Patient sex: M
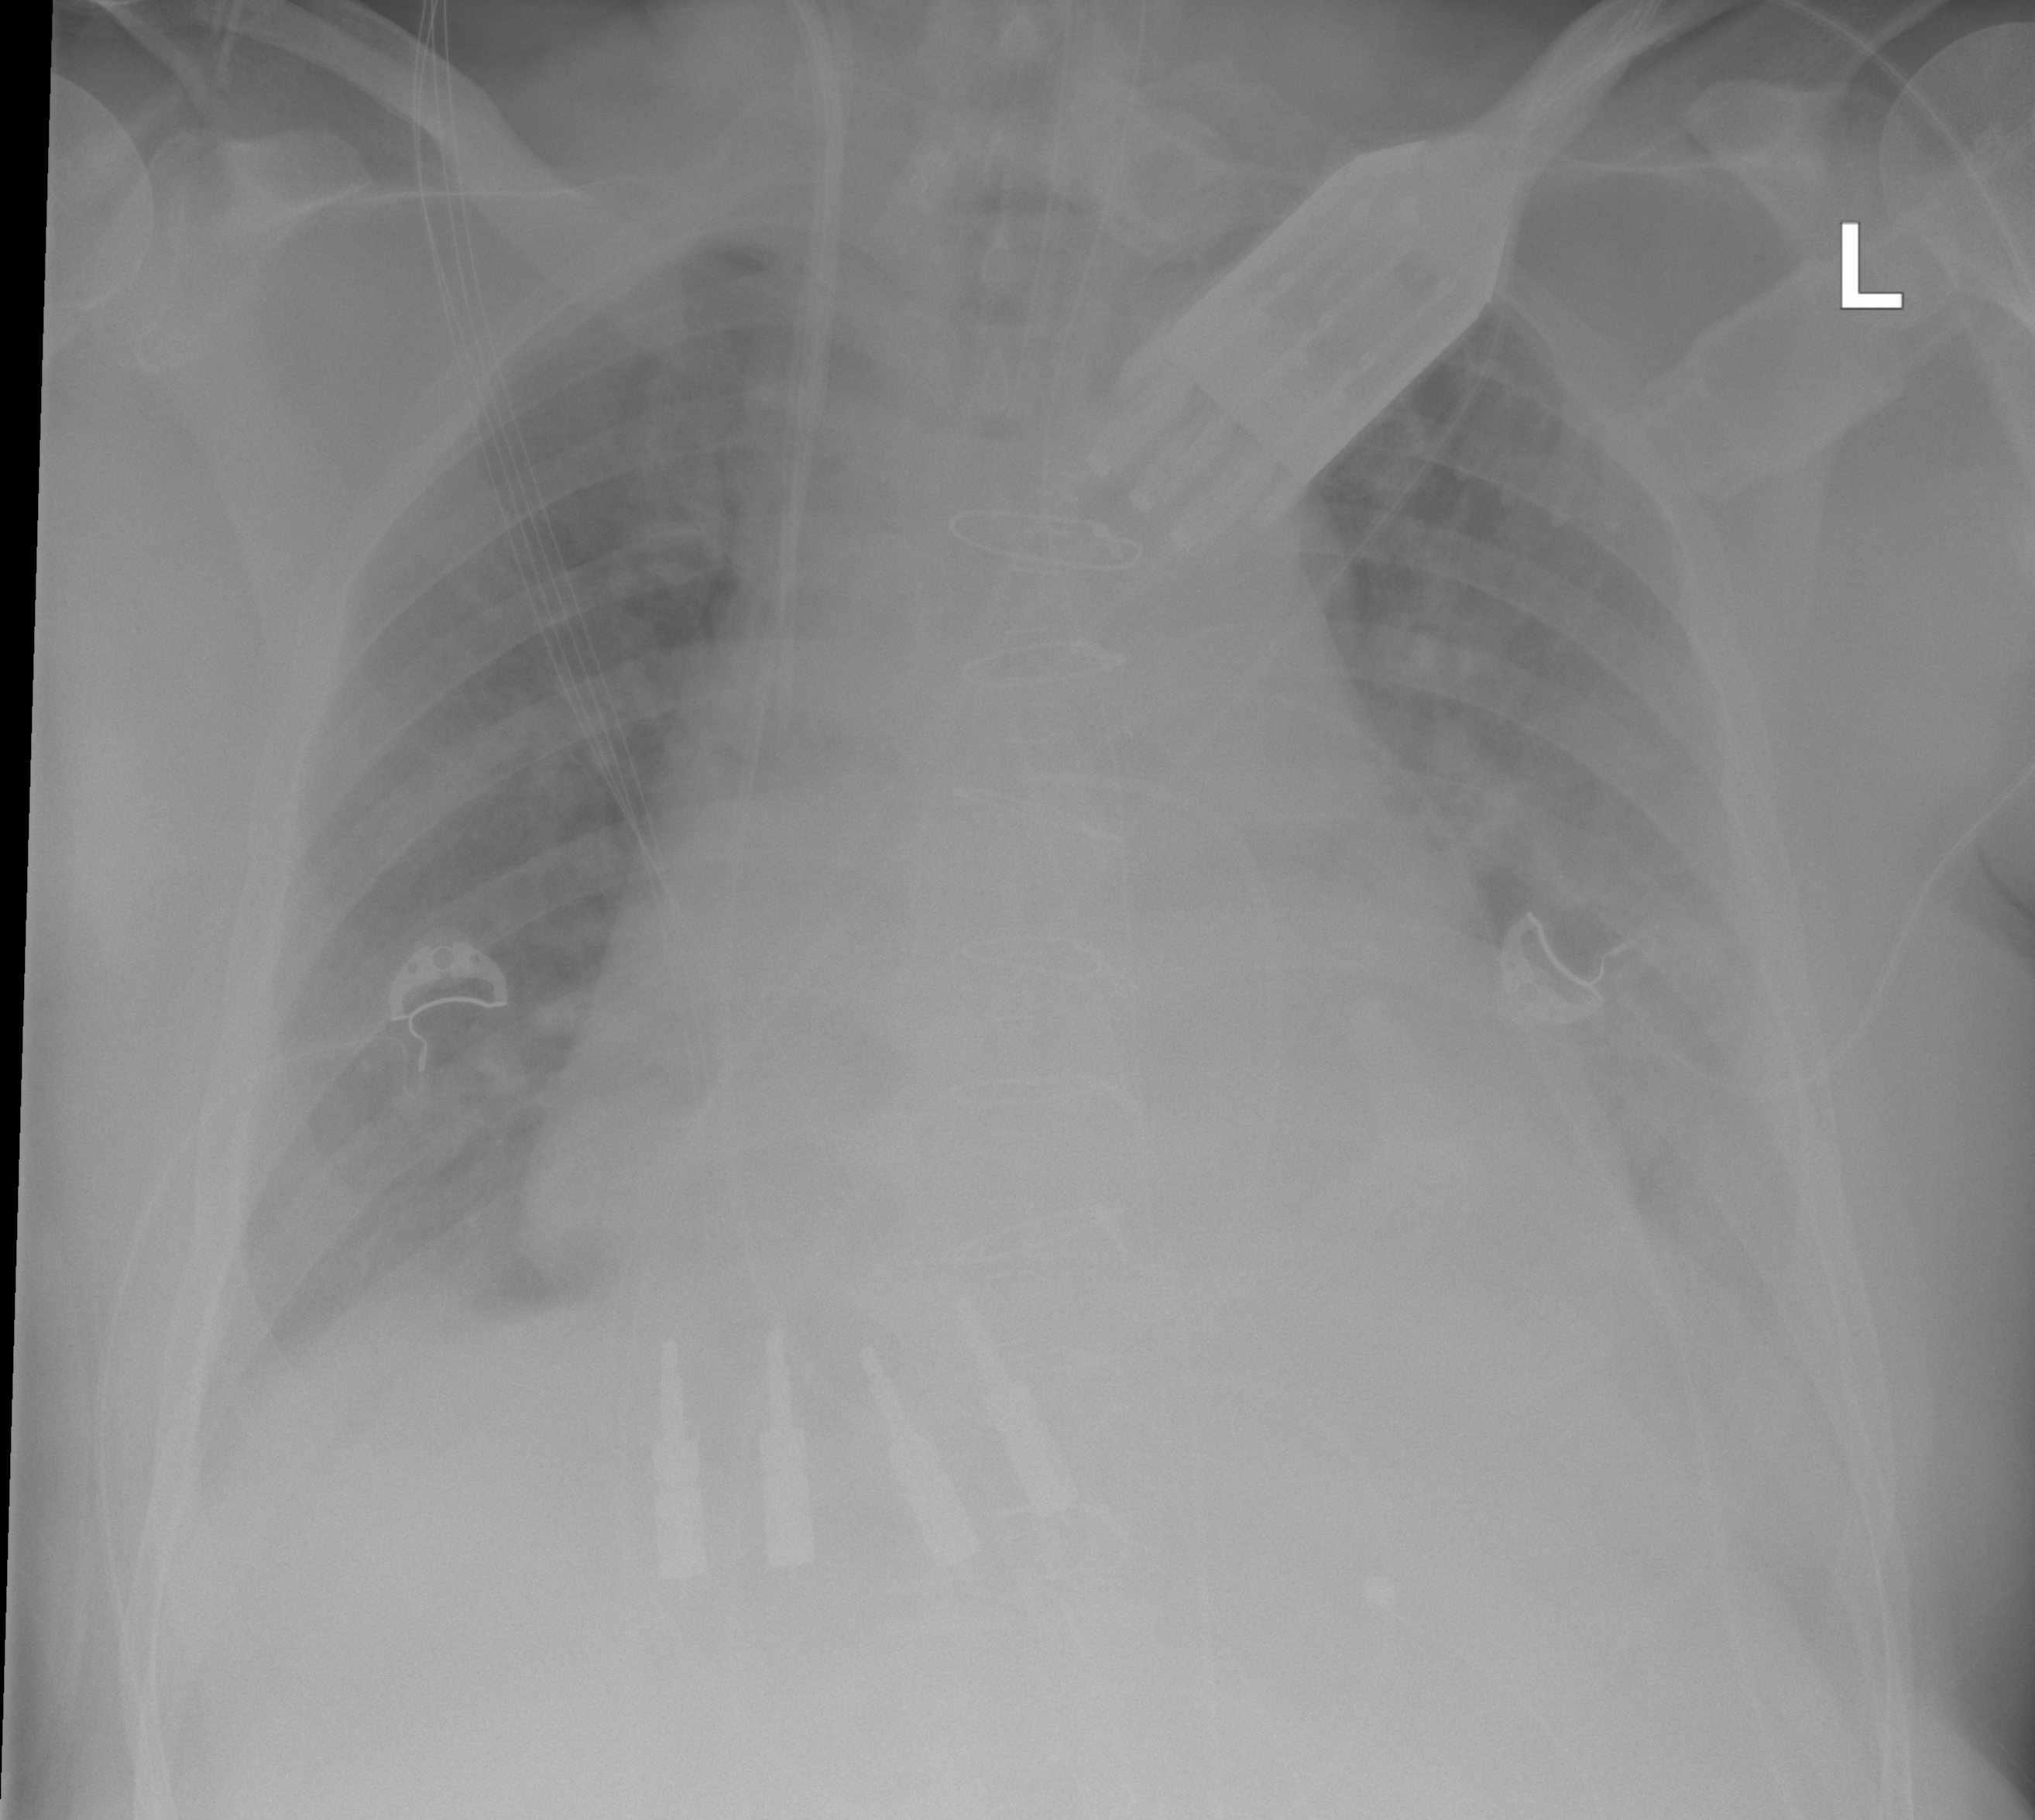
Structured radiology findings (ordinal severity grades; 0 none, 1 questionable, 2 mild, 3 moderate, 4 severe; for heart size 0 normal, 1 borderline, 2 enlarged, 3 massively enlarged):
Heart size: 3
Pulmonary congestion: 2
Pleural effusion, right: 1
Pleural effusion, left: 2
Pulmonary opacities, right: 2
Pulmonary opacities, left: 2
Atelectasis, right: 2
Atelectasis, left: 2